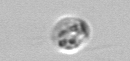
Label: Amoeba